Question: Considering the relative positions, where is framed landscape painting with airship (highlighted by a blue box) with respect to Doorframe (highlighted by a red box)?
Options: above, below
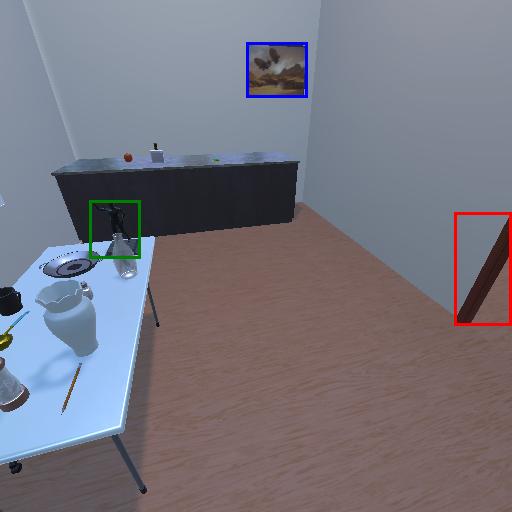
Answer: above